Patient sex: F
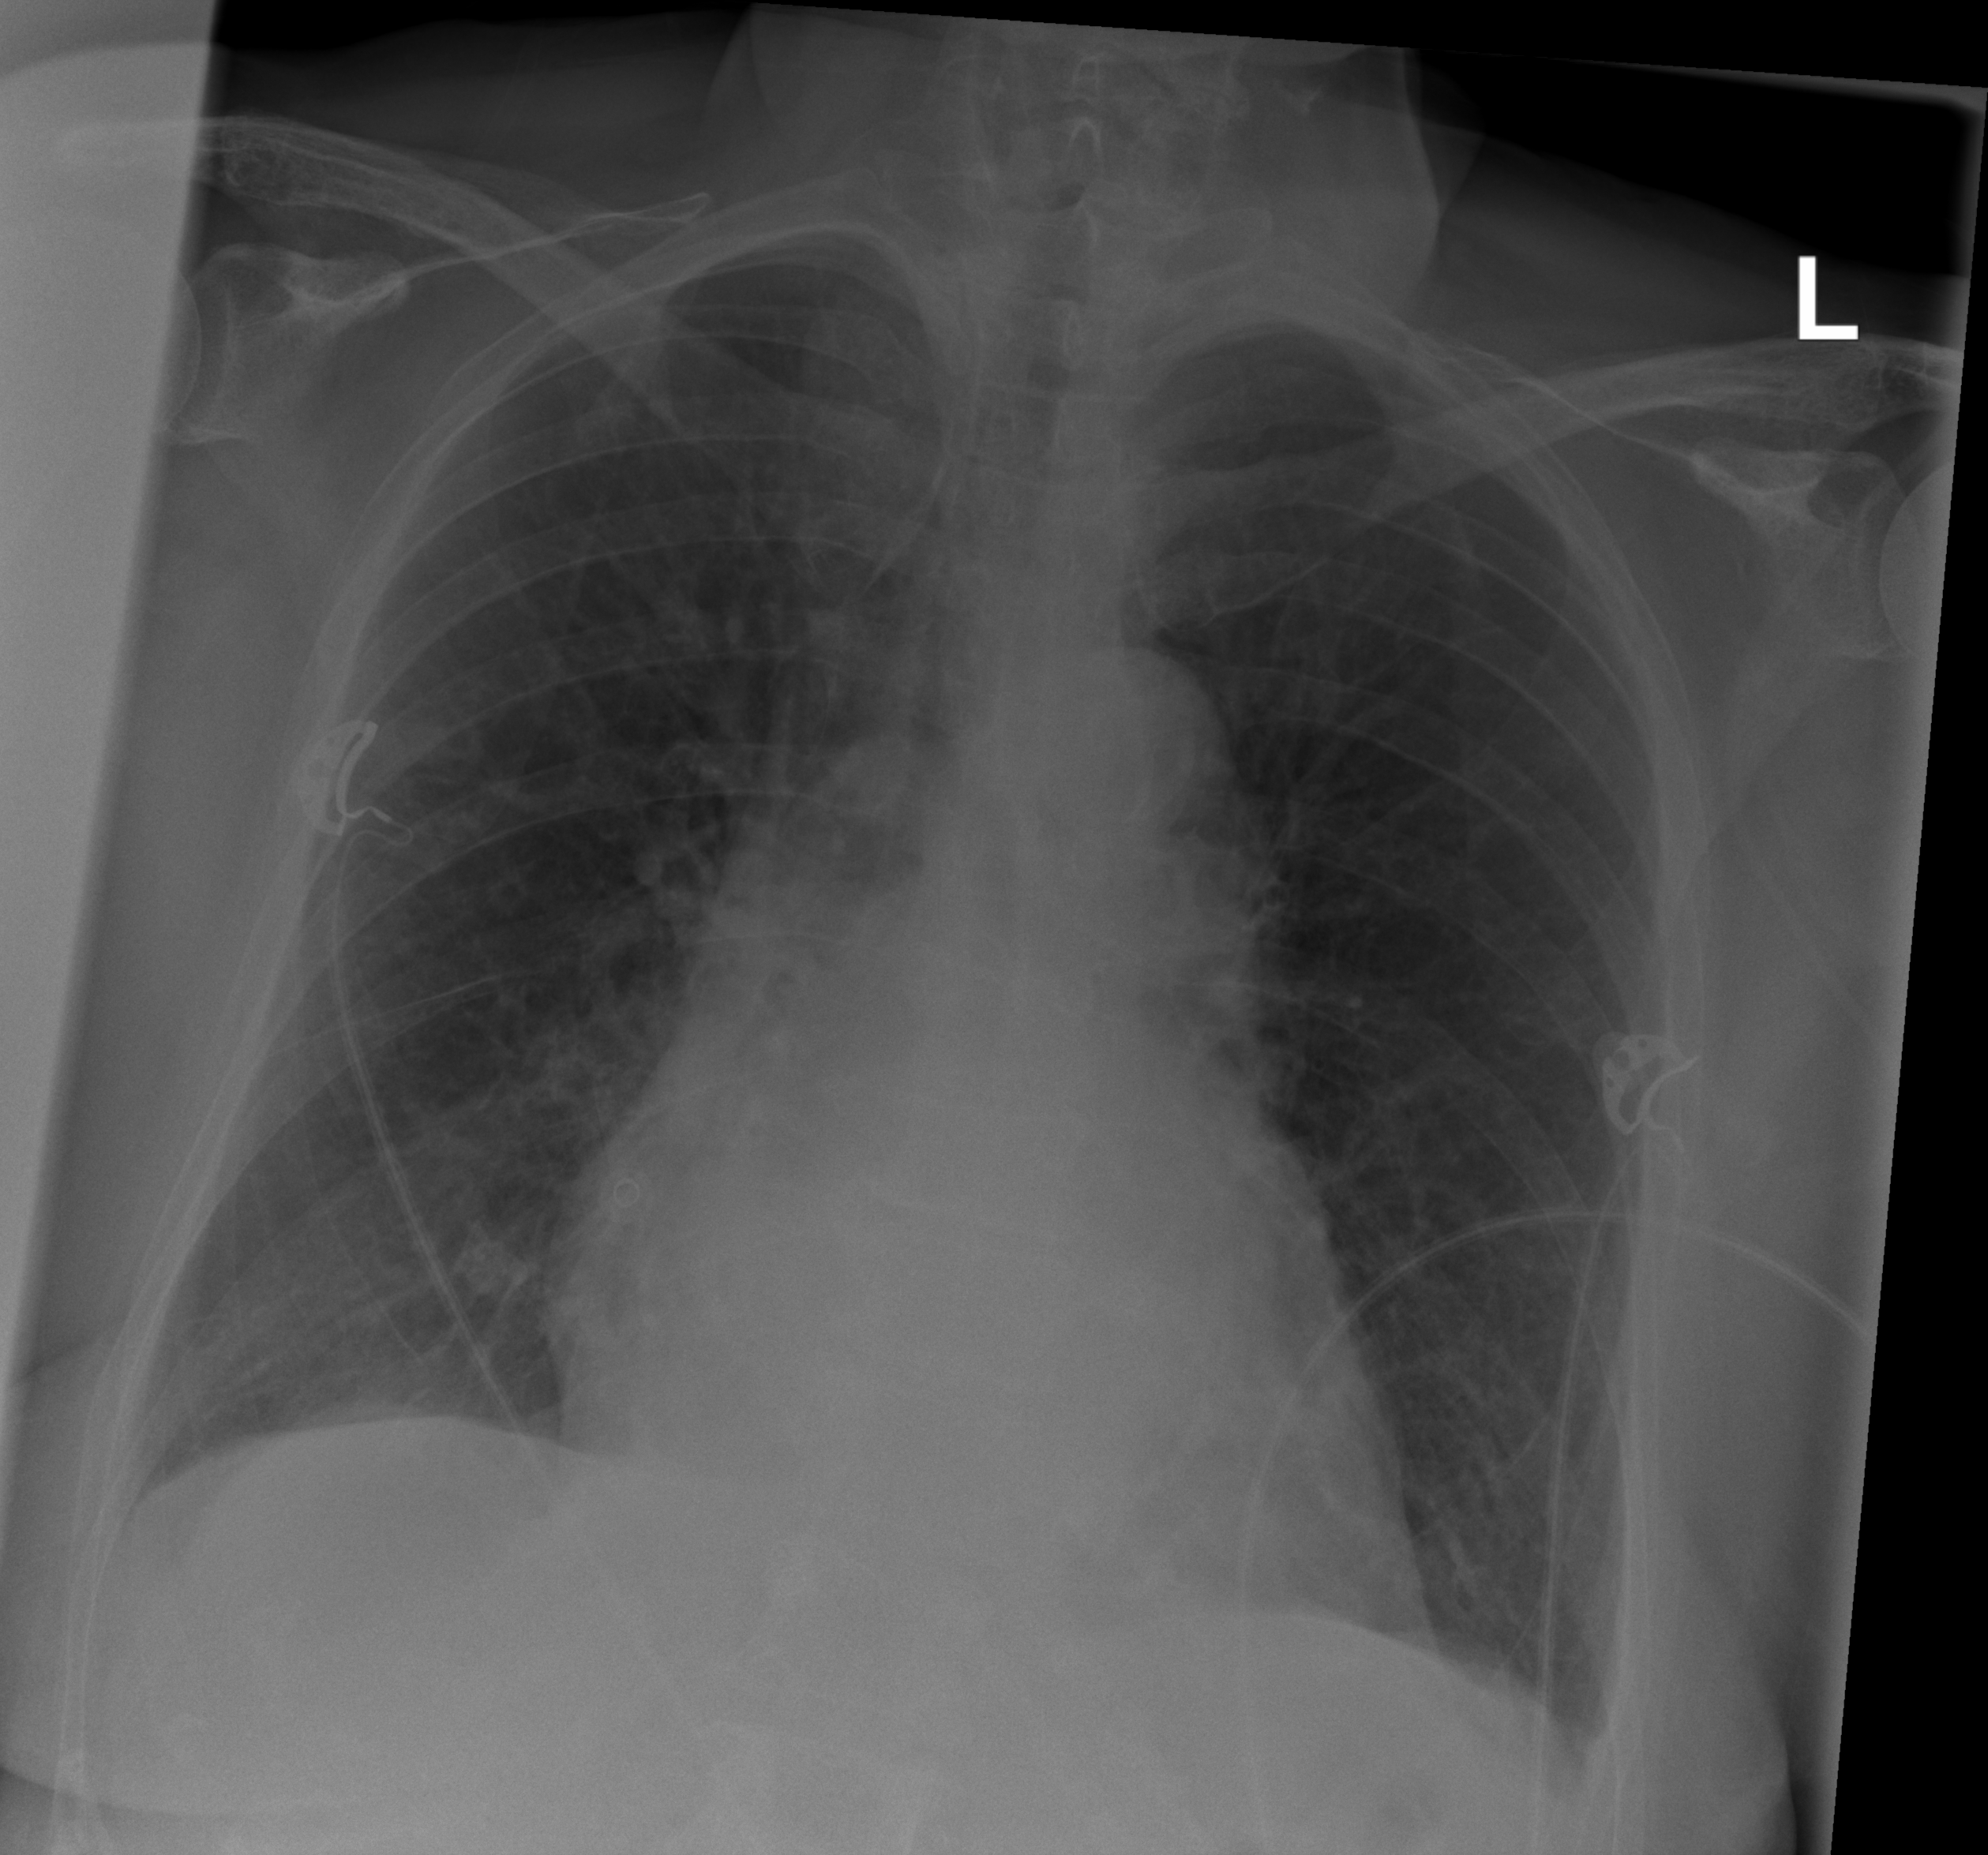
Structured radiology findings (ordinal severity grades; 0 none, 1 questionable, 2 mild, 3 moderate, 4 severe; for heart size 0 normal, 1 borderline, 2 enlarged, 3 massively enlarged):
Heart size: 1
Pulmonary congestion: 1
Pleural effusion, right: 0
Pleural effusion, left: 0
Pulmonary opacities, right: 0
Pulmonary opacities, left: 0
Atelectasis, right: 0
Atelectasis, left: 0